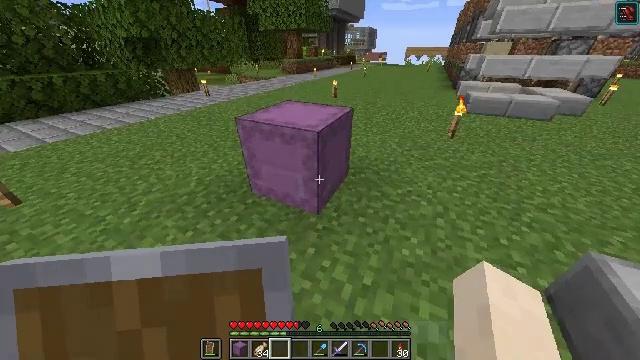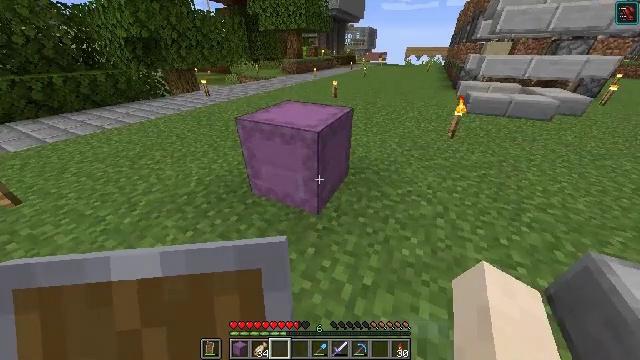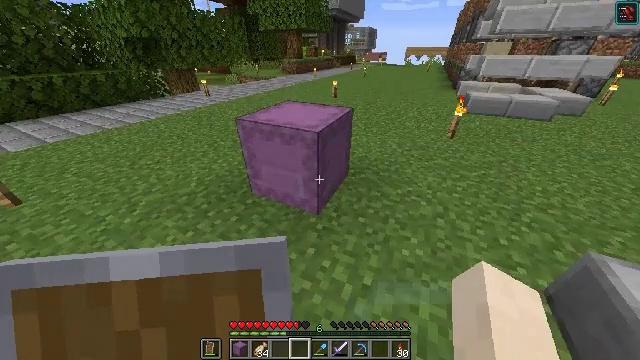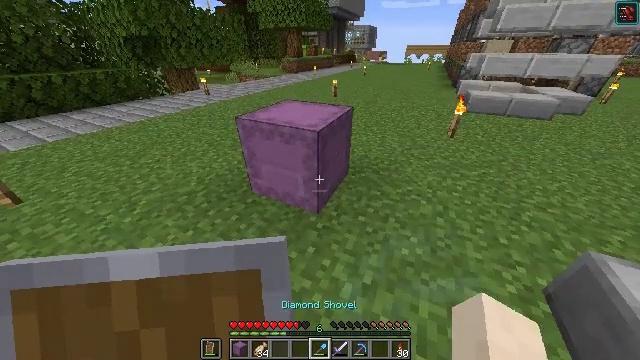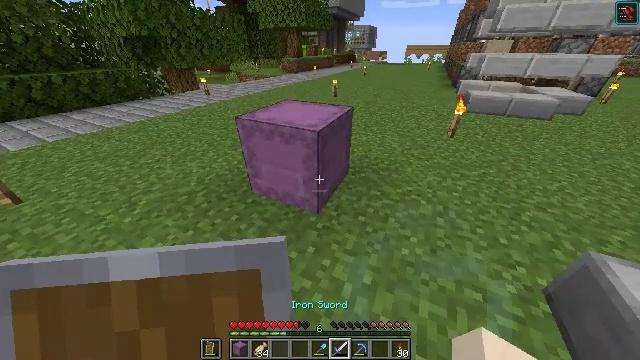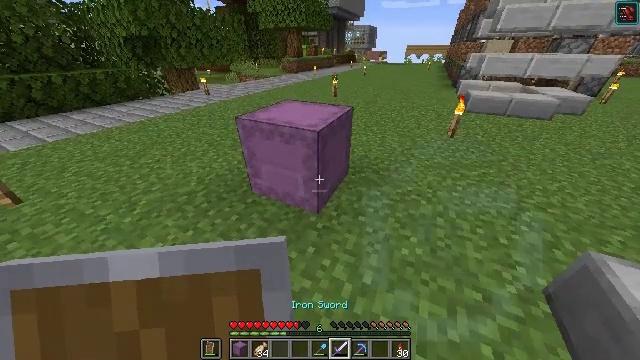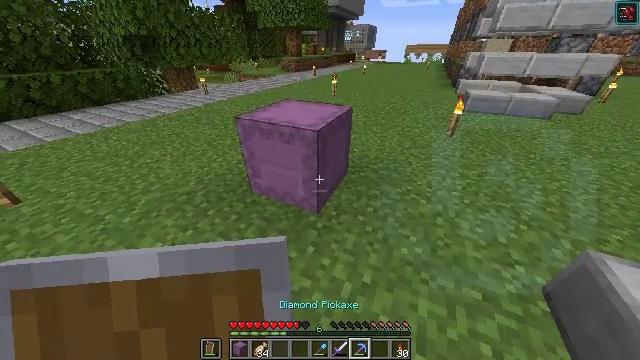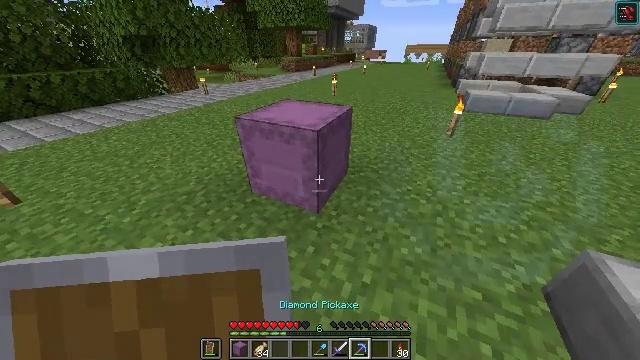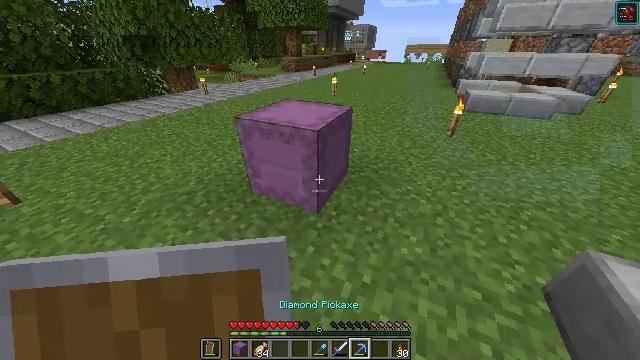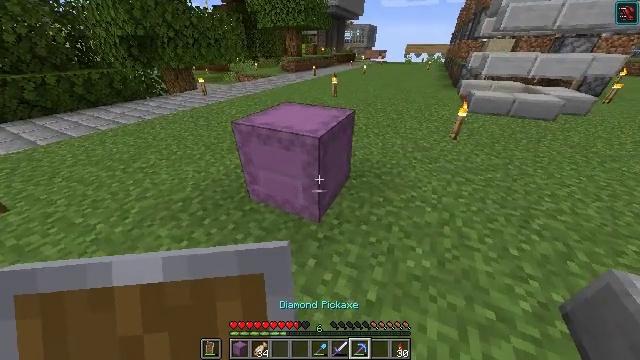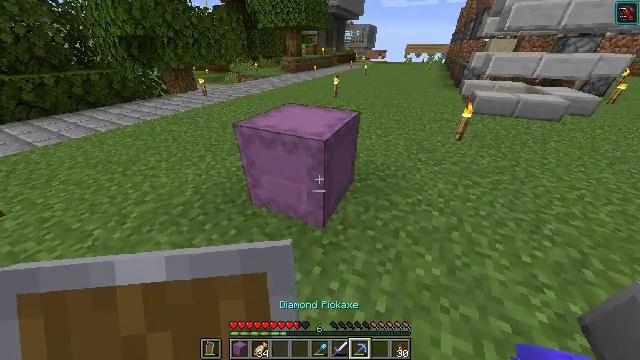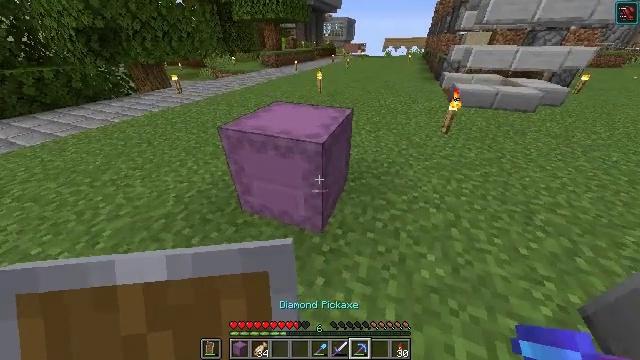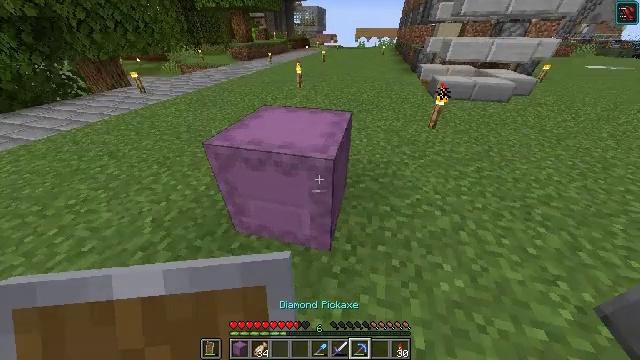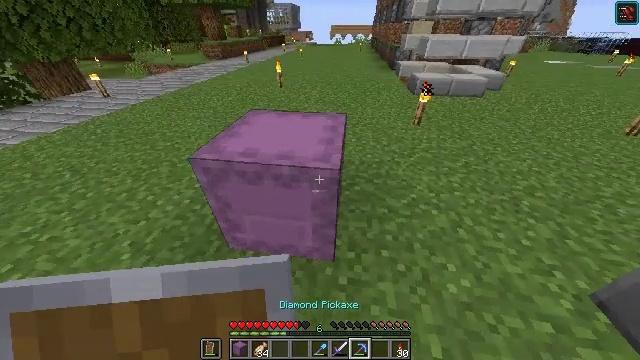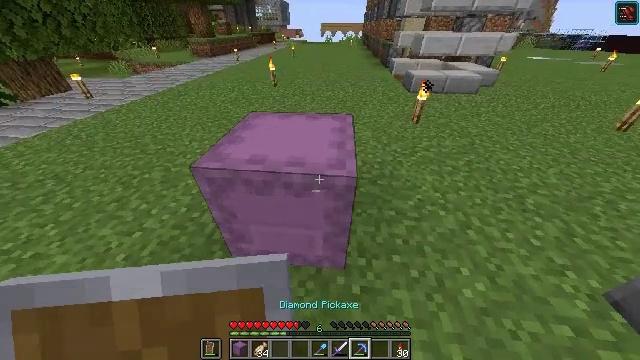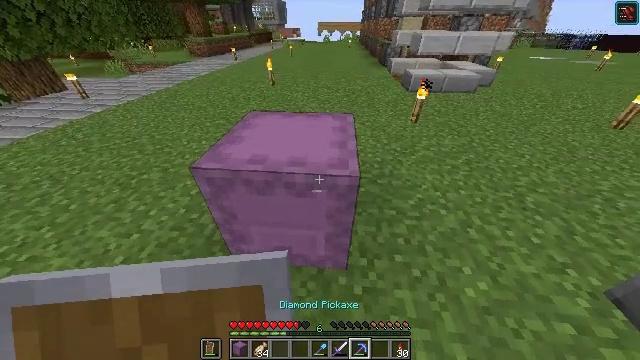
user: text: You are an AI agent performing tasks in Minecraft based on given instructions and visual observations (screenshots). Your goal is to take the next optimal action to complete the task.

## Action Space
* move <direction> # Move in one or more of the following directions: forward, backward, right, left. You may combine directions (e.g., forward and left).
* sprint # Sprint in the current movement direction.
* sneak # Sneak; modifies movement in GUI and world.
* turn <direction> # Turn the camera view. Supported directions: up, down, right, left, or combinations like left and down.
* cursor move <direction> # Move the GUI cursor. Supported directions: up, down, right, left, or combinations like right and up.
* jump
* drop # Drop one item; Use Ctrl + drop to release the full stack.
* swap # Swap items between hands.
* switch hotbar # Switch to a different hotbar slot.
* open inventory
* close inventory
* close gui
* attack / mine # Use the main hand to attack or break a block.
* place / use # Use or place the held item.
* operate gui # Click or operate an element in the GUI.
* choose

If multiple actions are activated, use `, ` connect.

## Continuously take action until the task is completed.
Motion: motion action
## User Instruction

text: Collect the shulker box to move it.
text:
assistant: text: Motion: no_op
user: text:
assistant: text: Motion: no_op
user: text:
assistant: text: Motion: no_op
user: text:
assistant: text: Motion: no_op
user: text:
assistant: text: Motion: no_op
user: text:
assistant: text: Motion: no_op
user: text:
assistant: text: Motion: no_op
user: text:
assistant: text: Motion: no_op
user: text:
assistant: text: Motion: move forward
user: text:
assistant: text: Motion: move forward and move left
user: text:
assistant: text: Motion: move forward and move left, turn right and down
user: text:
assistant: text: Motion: move forward and move left, turn right and down
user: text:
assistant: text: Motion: turn right
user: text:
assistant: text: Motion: turn right
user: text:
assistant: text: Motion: attack / mine
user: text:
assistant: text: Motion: attack / mine
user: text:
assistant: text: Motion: attack / mine
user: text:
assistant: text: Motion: turn left, attack / mine
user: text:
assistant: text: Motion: attack / mine
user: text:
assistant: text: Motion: attack / mine
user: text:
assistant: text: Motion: attack / mine
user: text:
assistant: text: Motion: attack / mine
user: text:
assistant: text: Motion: attack / mine
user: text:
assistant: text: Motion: attack / mine
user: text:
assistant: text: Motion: no_op